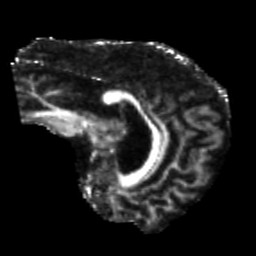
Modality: FA
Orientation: sagittal
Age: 66
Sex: male
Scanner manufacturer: siemens
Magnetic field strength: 3 T
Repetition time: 5.25 s
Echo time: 0.08 s